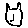
Label: cat